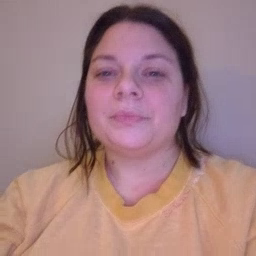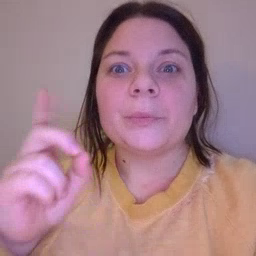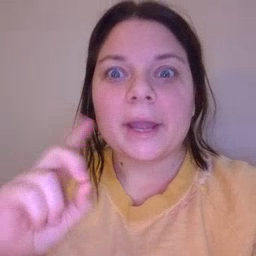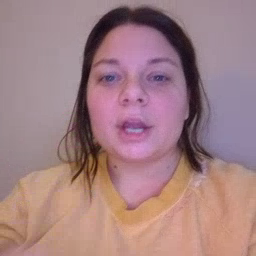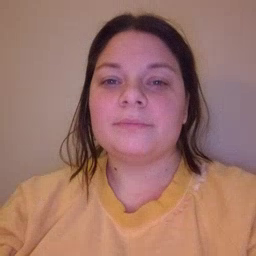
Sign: where